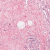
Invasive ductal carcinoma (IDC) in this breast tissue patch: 0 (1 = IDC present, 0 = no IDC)